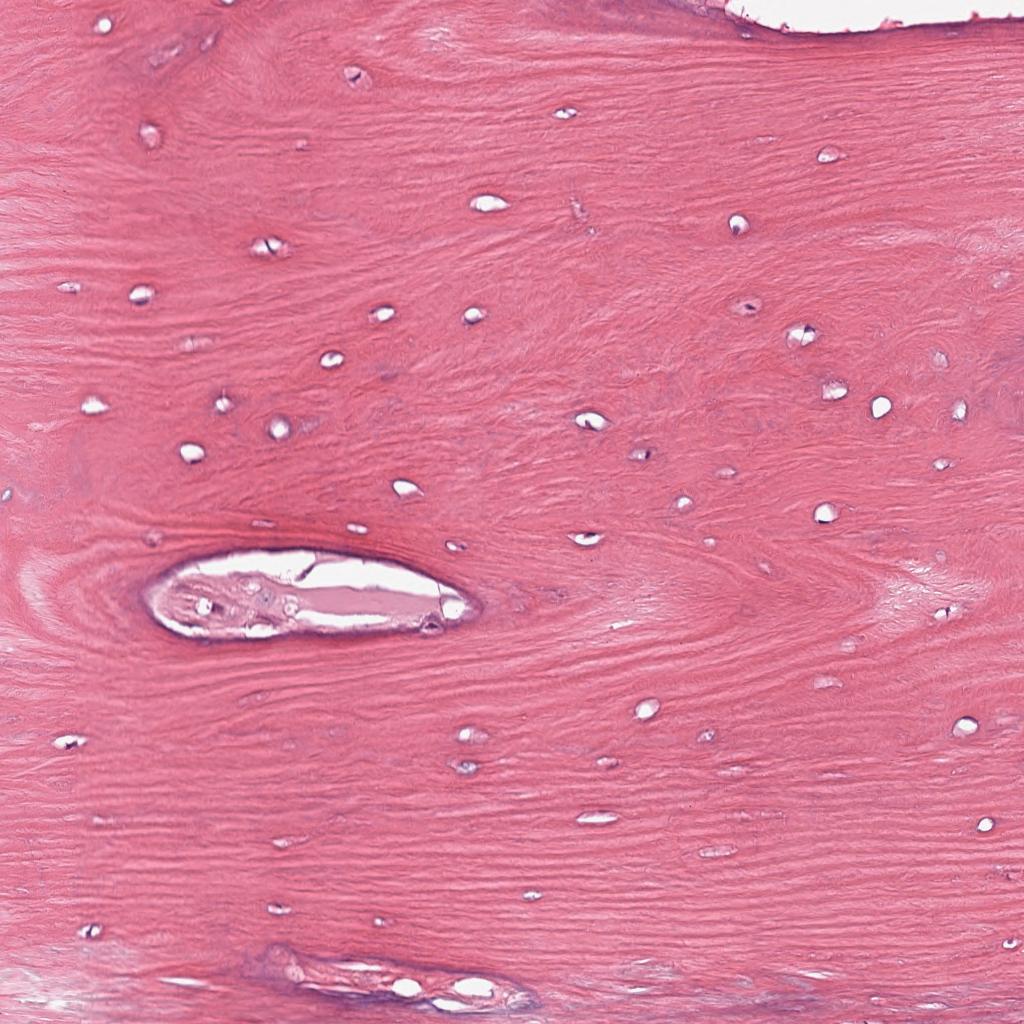
Label: Non-Tumor